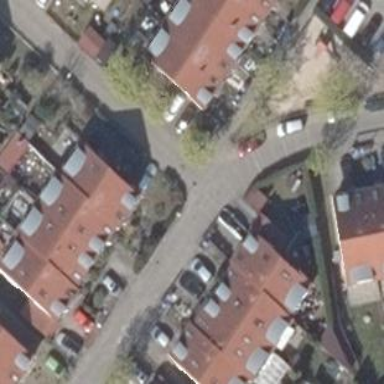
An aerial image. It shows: View of apartment building.